Interaction volume radius: 5 \u00c5
Interaction volume height: 15 \u00c5
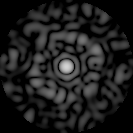
Disorder parameter: 0.8291